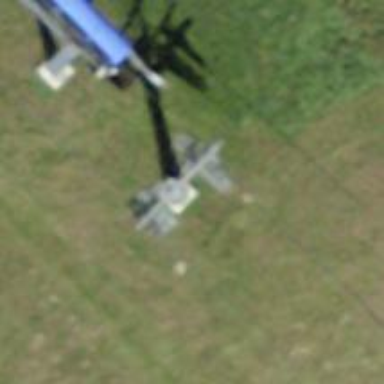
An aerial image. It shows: Pylon for aerialway.